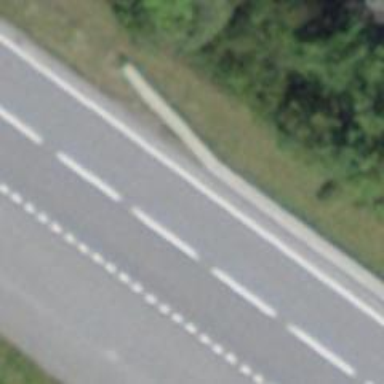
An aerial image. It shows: Asphalt road classified as primary highway.